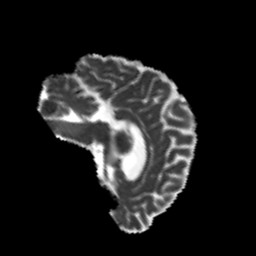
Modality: MD
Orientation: sagittal
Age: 21
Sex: female
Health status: healthy
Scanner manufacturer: philips
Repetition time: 7.396 s
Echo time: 0.08599 s